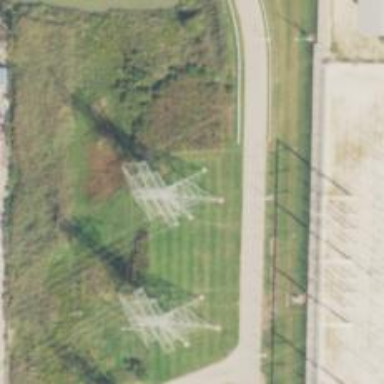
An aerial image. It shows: Lattice structure tower used for power distribution.